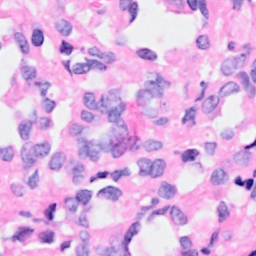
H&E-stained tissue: Breast